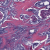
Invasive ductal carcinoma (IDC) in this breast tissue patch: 1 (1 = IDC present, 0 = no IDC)